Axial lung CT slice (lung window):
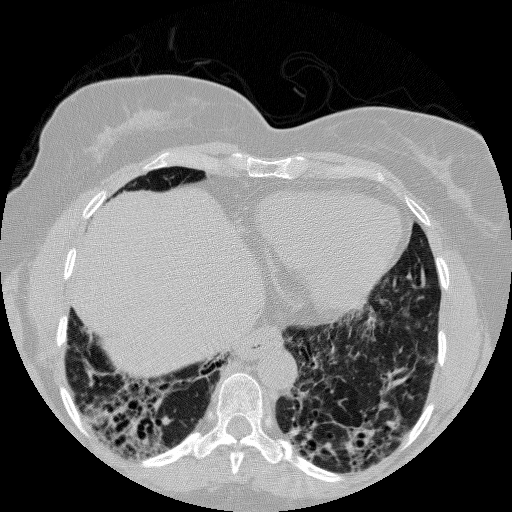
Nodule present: no